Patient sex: M
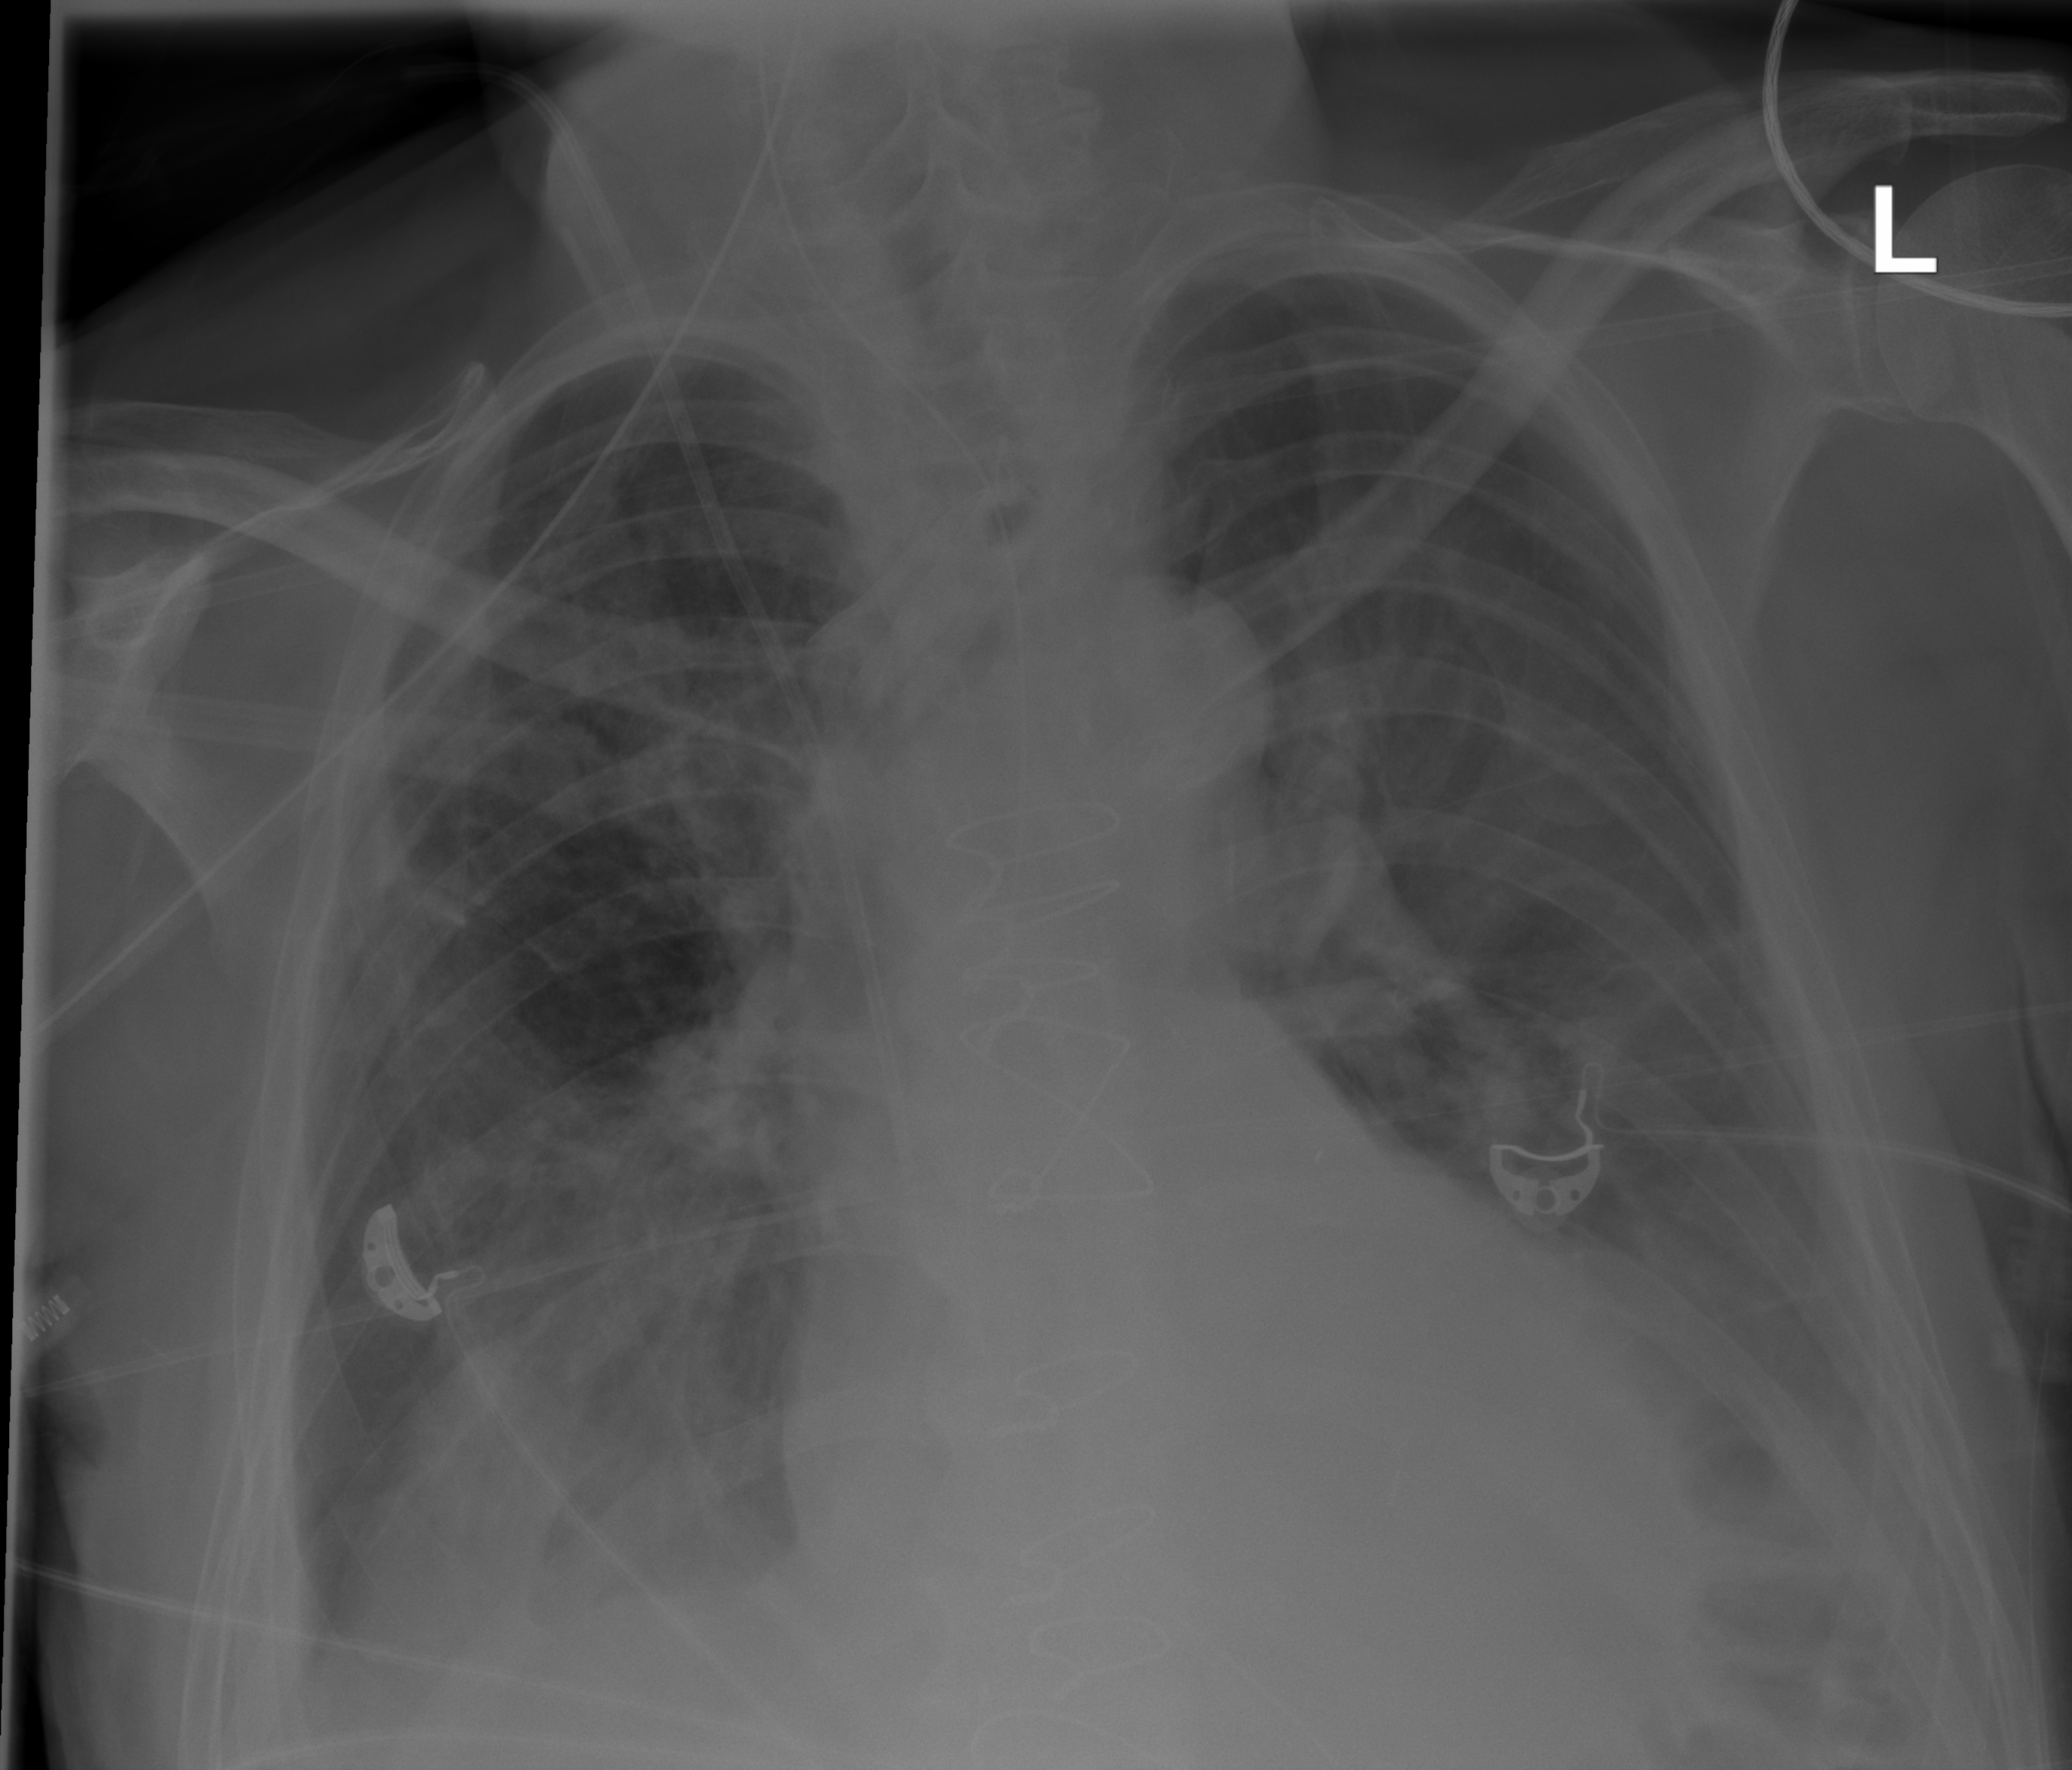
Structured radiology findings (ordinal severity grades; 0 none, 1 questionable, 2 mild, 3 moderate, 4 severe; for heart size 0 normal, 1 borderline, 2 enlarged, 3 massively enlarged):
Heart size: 2
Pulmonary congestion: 2
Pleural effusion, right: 2
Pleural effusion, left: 3
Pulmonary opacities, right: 2
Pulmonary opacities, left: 0
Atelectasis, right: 3
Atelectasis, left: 3